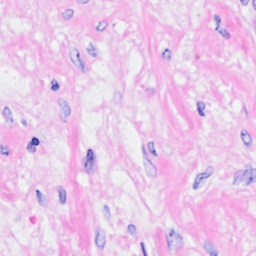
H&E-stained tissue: Breast